Question: I'm displaying a DSPF format from RPG using no indicators, but P-field attributes to vary color and input-capability. Turquoise and Yellow fields have the CS (Column separator) by default. If I use a format with indicators, an input-capable red field with CHGINPDFT(CS) at record-level shows me the dots.
I don't succeed to get the dots with an attribute, neither with another CHGINPDFT(CS)at field-level.
Is there an option (keyword) in the DSPF that allows me RED and also CS, with P-field attributes?
I add a screen image of my Client-Access session, all defaults

the field alter "Titolo" is red undelined with CS, impossible?
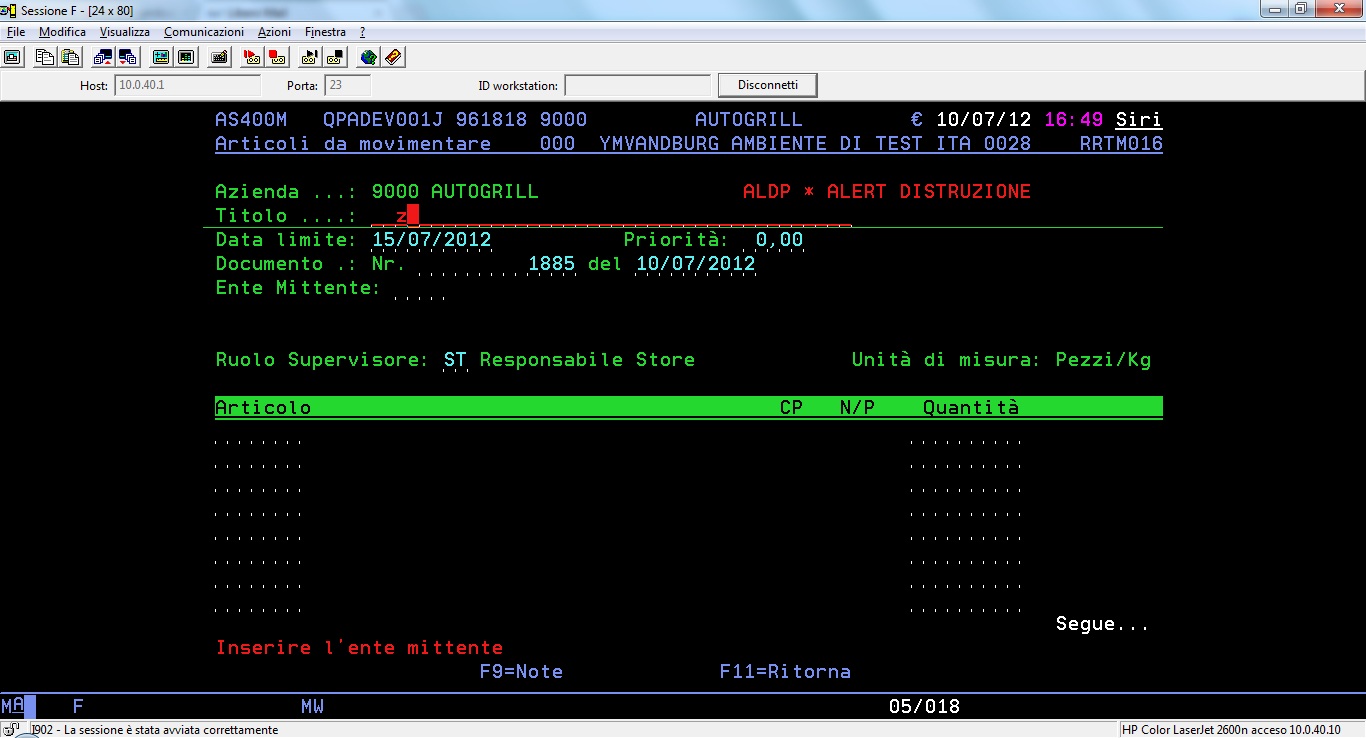
Answer: The 5250 data stream does not support COLOR(RED) together with DSPATR(CS). I realise you have CHGINPDFT(CS) but it amounts to the same thing. See <URL>
If you are seeing the separators in a red field, it might be settings on the terminal emulation program.